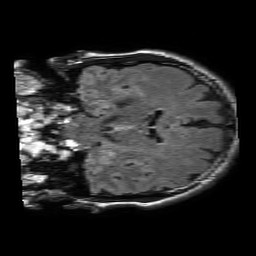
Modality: FLAIR
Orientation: coronal
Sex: male
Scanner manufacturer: philips
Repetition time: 11 s
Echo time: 0.125 s